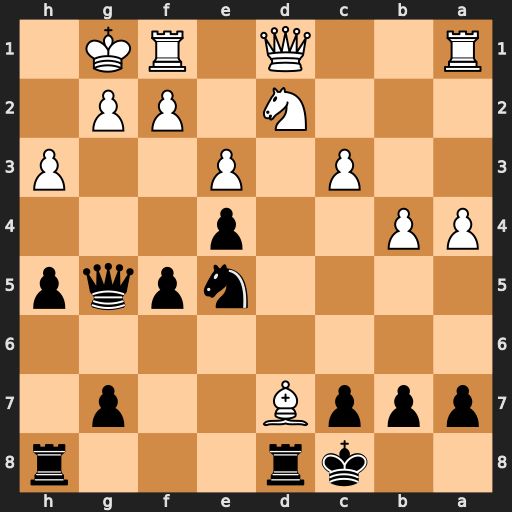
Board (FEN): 2kr3r/pppB2p1/8/4npqp/PP2p3/2P1P2P/3N1PP1/R2Q1RK1
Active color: b
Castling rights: -
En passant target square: -
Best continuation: Rxd7